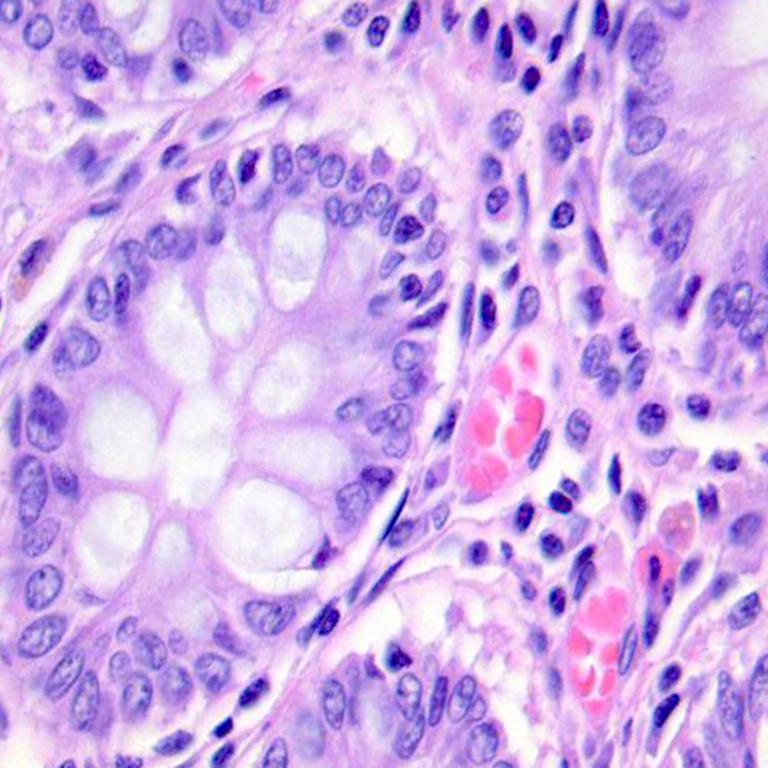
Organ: colon
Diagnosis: benign